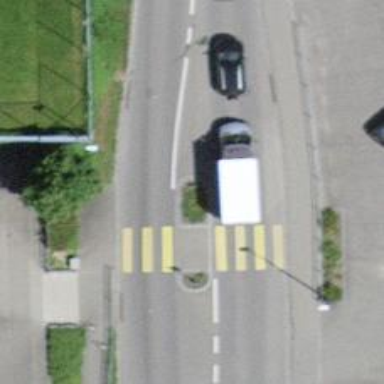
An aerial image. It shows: Marked pedestrian crossing with zebra designation and central island.